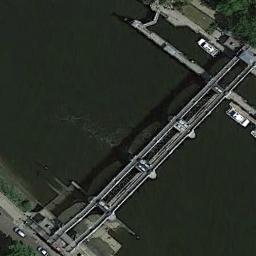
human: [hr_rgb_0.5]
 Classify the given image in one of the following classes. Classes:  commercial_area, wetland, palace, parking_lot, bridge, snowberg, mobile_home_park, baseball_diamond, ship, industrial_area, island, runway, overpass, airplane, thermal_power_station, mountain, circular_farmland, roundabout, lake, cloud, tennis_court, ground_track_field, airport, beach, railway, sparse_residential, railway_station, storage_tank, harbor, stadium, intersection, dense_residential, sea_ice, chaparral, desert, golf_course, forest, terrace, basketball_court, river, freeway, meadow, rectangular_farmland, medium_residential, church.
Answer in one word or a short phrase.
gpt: bridge